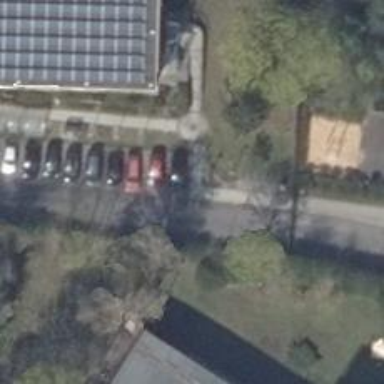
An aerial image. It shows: Sidewalk.